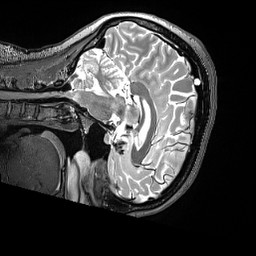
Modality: T2w
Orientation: sagittal
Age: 39
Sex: female
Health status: ill
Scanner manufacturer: siemens
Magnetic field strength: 3 T
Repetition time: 3.2 s
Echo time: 0.563 s